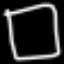
Label: square